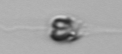
Label: Apedinella